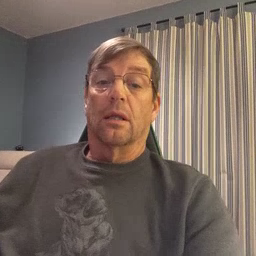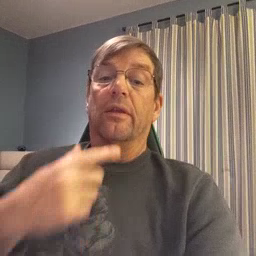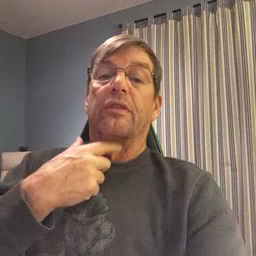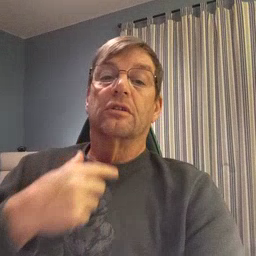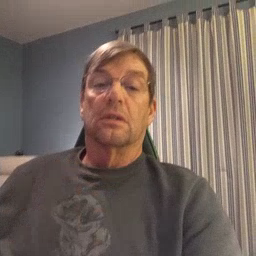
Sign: thirsty